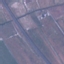
Land use / land cover: Highway